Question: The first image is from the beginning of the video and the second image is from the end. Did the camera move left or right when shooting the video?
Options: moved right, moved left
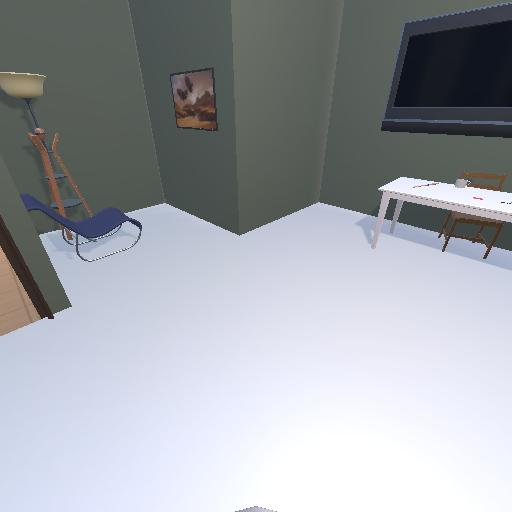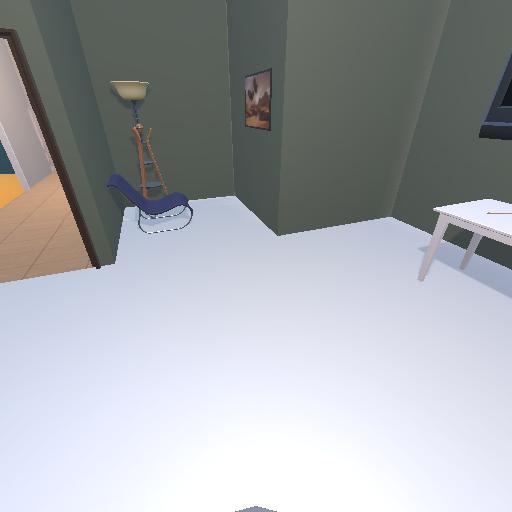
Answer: moved right